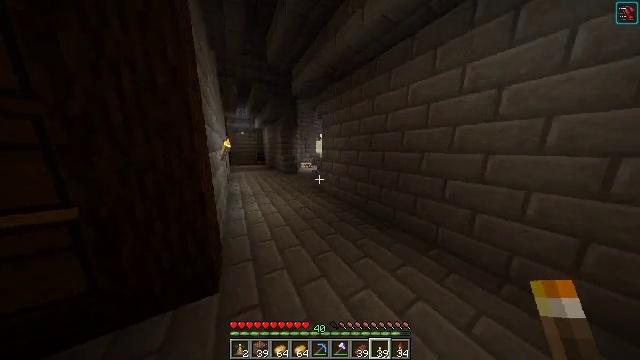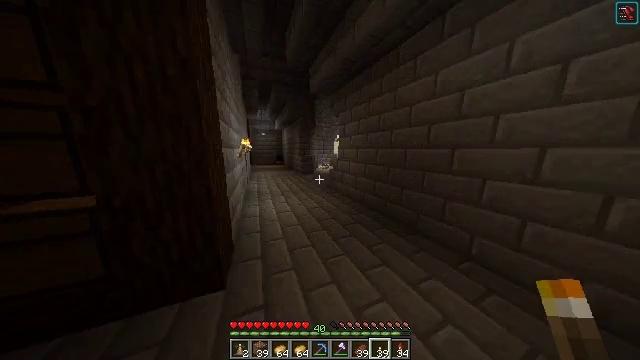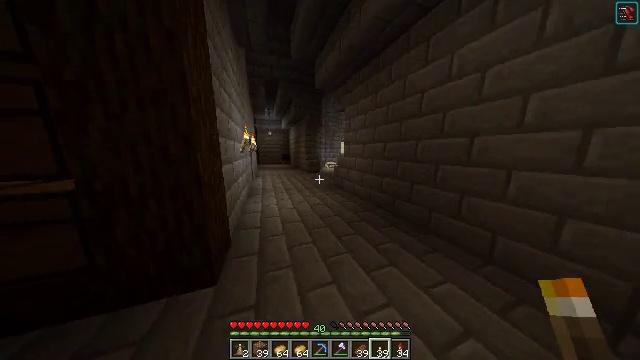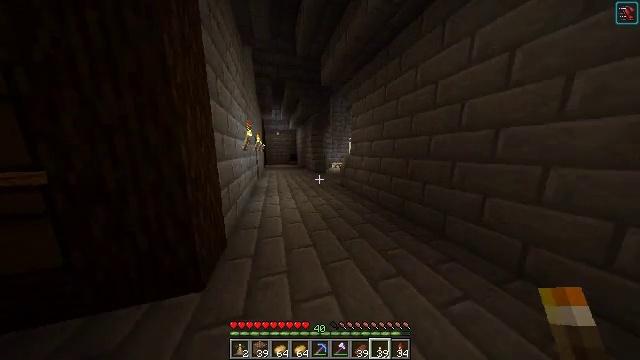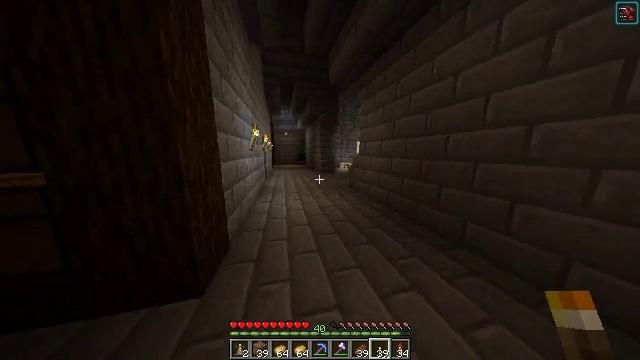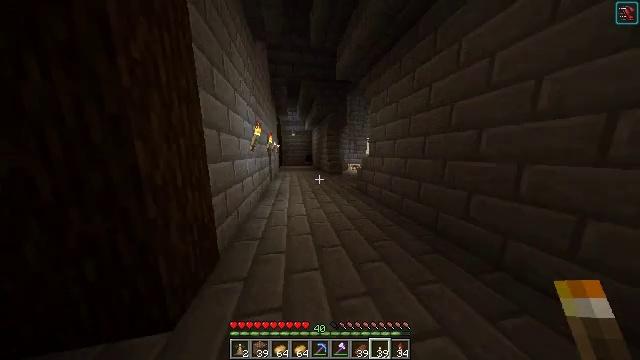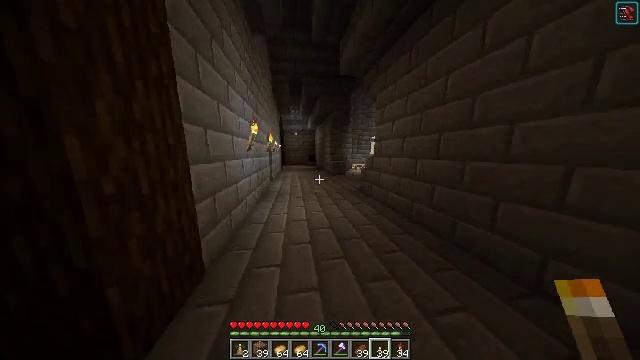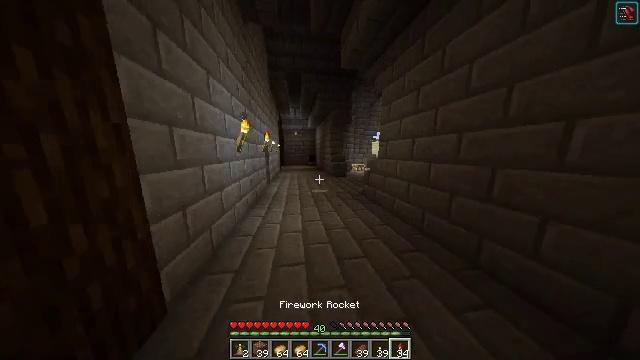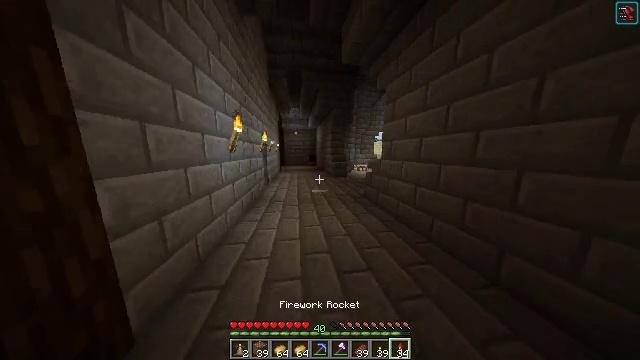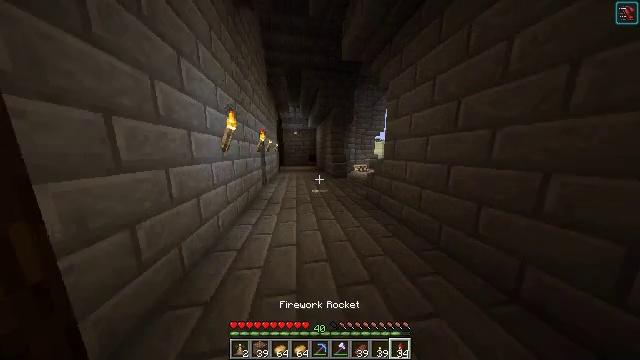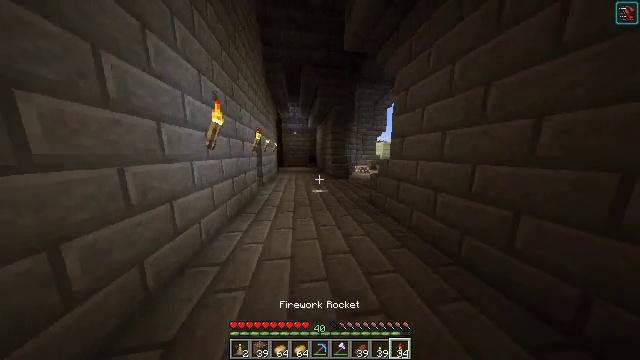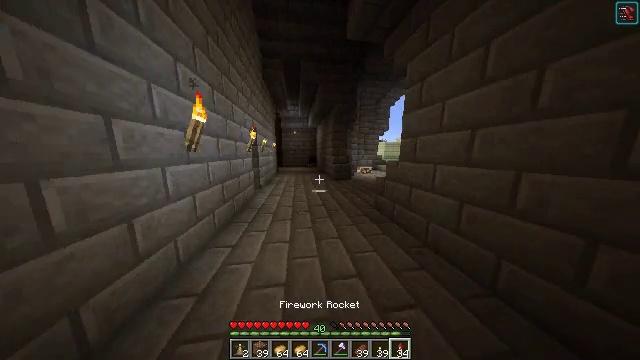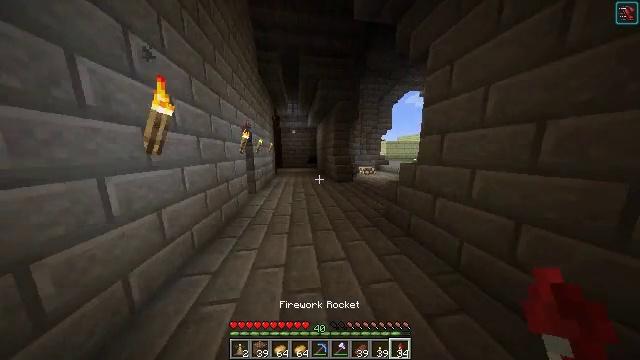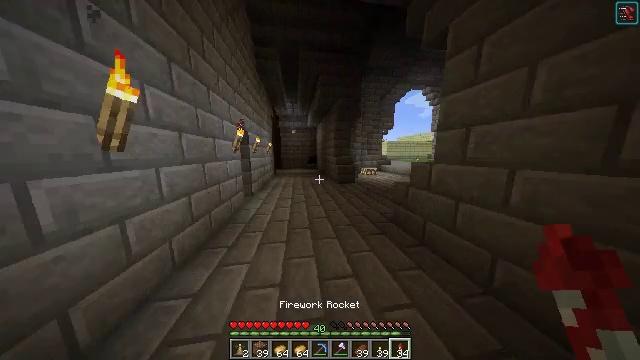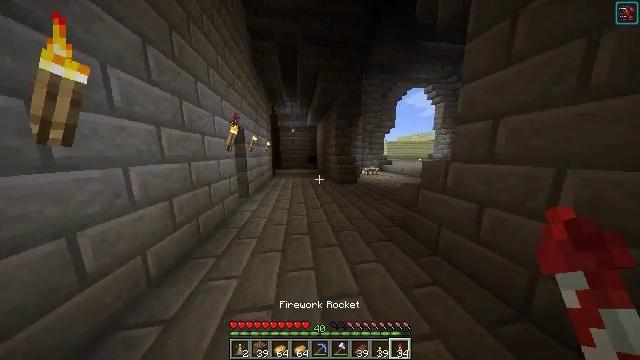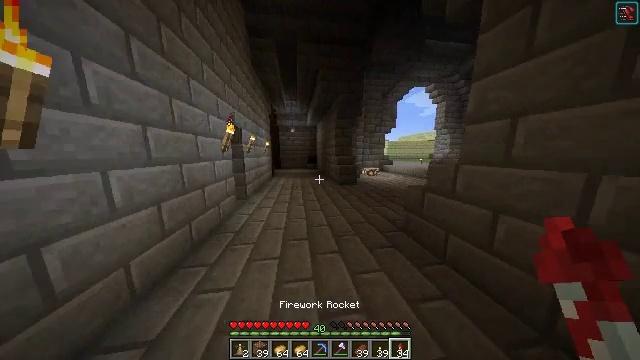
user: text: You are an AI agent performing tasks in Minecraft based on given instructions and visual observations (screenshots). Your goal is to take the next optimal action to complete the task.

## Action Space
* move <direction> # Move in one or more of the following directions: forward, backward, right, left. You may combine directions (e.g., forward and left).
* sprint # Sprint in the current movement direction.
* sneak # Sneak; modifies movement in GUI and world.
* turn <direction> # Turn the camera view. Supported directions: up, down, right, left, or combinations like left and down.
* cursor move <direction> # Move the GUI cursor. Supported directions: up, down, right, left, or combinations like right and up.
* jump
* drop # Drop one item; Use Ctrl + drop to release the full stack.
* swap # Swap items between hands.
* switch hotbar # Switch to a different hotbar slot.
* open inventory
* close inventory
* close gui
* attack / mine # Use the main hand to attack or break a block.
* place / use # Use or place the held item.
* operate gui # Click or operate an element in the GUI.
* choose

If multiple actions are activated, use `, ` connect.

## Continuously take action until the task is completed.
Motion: motion action
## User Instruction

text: Remove a potato from the inventory.
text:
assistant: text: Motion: move forward, turn left
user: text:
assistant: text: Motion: move forward, turn left
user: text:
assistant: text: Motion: move forward, turn left
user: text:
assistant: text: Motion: move forward, turn left
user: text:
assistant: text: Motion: move forward, turn left
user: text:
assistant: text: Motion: move forward, turn left
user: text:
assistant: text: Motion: move forward
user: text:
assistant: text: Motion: move forward
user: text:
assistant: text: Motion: move forward
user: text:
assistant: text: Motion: move forward
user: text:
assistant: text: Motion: move forward
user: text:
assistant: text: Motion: move forward
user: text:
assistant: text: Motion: move forward
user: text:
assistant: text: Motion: move forward
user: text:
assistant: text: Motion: move forward
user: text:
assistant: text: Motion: move forward
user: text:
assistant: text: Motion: move forward, turn right
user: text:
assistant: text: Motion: move forward, turn right
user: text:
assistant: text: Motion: move forward, turn right
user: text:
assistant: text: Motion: move forward, turn right
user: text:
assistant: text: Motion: move forward, turn right
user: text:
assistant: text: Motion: move forward, turn right
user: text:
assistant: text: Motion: move forward, turn right
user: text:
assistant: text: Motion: move forward, turn right
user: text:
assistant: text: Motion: move forward, turn right
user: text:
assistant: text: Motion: move forward, turn right
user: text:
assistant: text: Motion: move forward
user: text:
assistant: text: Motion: move forward
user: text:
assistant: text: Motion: move forward
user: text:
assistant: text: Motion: move forward